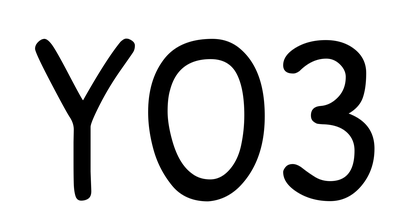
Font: PatrickHand-Regular